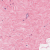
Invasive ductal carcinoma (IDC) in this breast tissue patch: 0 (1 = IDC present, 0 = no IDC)